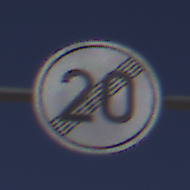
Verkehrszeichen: EndeGeschwindigkeit20
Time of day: Midday
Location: Outdoor (Nature)
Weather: Clear
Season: NotSpecified
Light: Natural